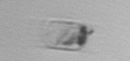
Label: Skeletonema